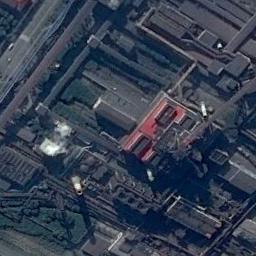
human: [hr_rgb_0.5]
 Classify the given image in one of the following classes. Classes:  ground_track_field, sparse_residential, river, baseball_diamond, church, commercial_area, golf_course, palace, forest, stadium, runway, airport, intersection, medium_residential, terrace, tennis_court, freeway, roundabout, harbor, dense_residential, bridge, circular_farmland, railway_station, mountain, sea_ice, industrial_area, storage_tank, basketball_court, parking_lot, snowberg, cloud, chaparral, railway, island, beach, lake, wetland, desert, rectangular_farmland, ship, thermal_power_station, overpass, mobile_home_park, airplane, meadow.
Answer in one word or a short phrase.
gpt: thermal_power_station